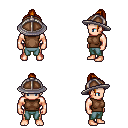
a pixel art fantasy rpg character, male body template, human, light skin, brown sleeveless shirt, teal pants, dark blonde short topknot hairstyle, chain helm, four views (front, back, left, right), 2x2 character sprite sheet, small pixel art, hard edges, no anti-aliasing